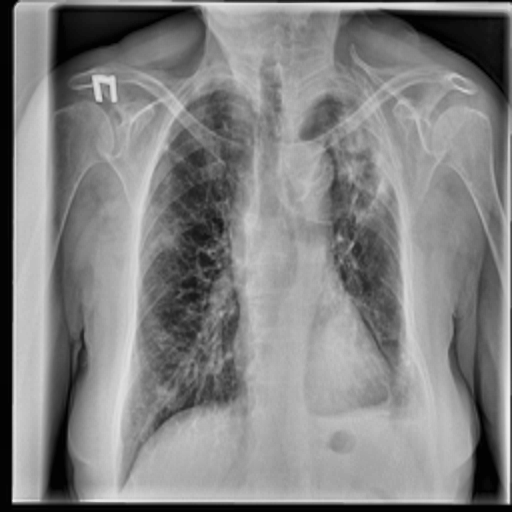
Finding: TUBERCULOSIS